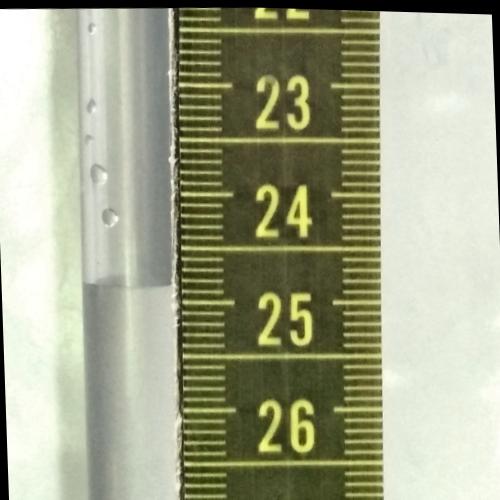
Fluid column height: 24.9 cm